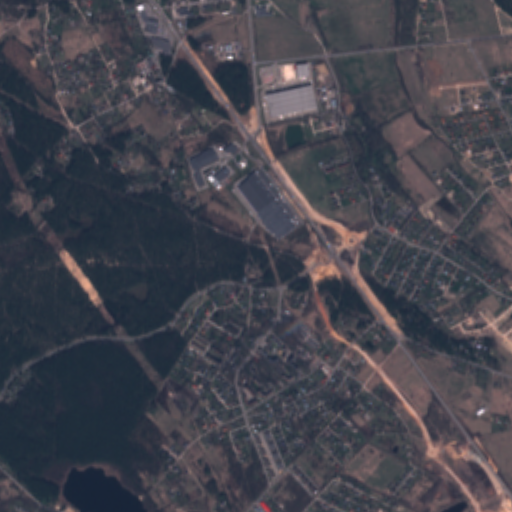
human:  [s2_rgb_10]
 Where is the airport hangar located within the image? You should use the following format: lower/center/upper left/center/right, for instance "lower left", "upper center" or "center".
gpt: The airport hangar is located in the lower right of the image.
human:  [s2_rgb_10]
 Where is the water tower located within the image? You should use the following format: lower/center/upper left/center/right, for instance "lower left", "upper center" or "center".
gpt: The water tower is located in the upper right of the image.
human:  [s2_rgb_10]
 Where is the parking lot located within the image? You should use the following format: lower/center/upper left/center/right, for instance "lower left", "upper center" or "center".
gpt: There is no parking lot in the image.